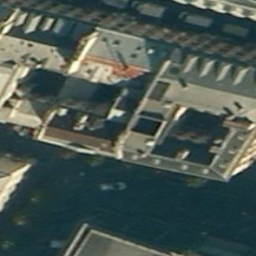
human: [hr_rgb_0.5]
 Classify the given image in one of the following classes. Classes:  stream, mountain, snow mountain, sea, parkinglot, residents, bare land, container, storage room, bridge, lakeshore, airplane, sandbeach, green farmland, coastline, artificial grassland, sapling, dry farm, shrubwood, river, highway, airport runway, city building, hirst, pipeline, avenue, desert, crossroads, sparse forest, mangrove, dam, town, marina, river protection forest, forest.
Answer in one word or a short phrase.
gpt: city building